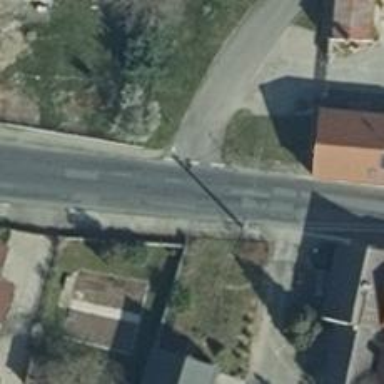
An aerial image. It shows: Secondary road with asphalt surface.